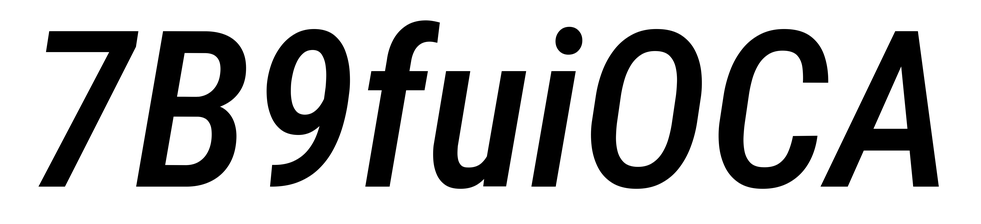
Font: Roboto-Italic_Condensed_Medium_Italic